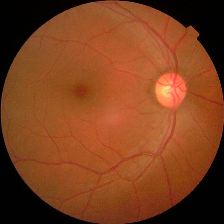
Diabetic retinopathy grade: No DR